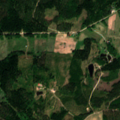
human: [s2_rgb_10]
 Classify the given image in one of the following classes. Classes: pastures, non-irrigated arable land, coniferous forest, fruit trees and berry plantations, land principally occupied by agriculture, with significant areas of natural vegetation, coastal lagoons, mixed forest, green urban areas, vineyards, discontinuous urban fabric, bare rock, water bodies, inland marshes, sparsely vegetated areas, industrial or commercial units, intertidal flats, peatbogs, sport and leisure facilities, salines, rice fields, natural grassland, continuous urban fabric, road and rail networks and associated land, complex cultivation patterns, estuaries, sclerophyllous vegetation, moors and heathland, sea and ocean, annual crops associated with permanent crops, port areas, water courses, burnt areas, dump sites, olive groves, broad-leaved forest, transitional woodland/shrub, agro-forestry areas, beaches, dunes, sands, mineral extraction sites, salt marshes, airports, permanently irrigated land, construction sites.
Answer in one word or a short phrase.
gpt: non-irrigated arable land, land principally occupied by agriculture, with significant areas of natural vegetation, coniferous forest, mixed forest, transitional woodland/shrub